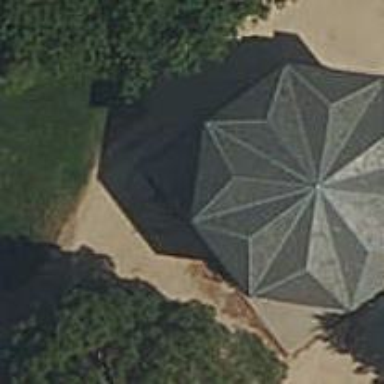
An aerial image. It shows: Pavilion shelter.